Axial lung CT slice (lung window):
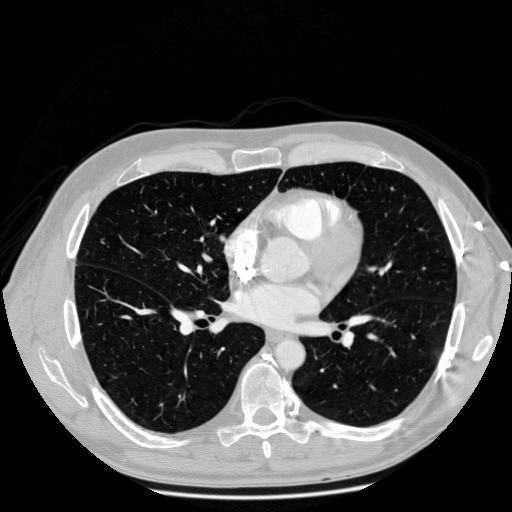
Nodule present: no